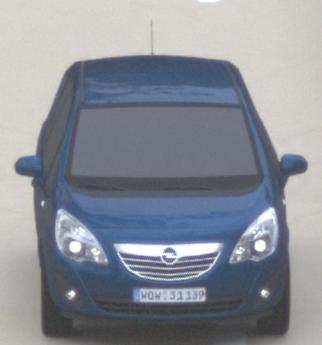
Make: Opel
Model: Meriva 1.4
Detailed model: Meriva (B)
Model produced from: 2010/05
Model produced until: 2013/11
Doors: 5
Color: blue
Road condition: dry road
Daytime: midday
Contrast: low contrast